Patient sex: M
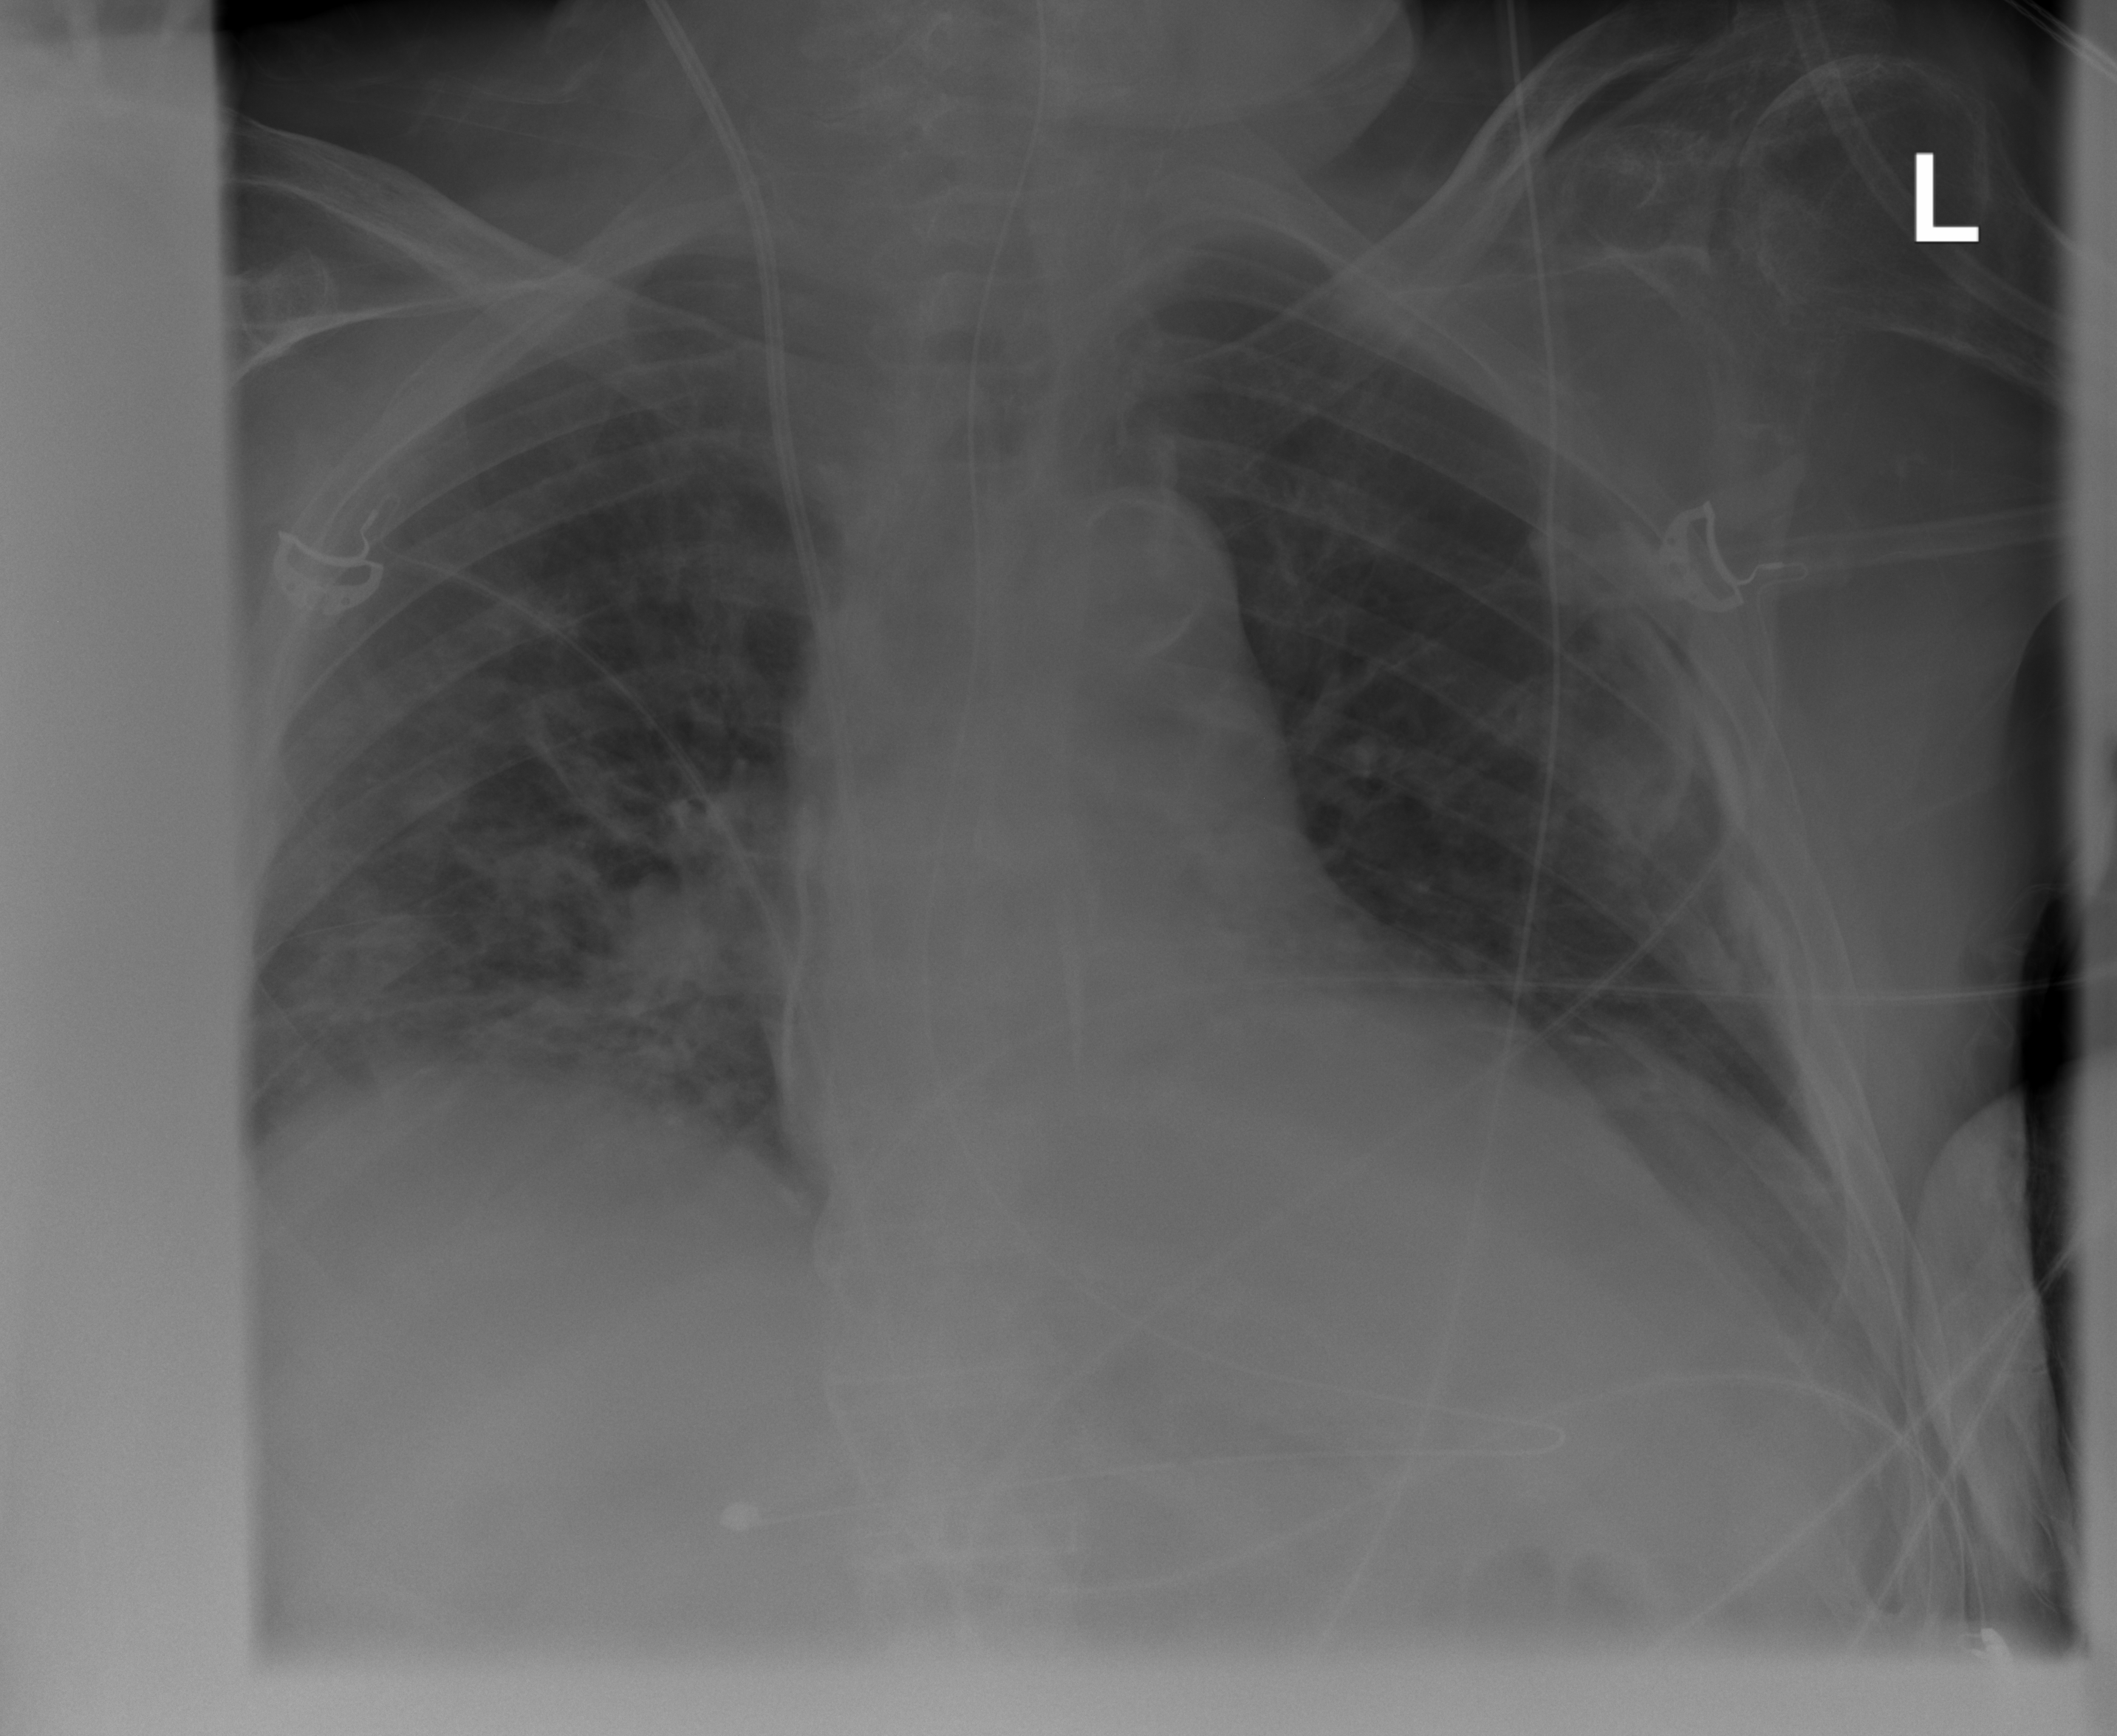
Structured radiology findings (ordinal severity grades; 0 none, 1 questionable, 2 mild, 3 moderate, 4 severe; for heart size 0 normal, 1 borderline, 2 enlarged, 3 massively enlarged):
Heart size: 2
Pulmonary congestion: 0
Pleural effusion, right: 0
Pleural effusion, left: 0
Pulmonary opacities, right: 3
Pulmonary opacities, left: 1
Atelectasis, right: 2
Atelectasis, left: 0